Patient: sex M, age 64
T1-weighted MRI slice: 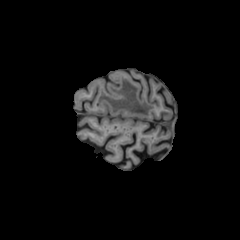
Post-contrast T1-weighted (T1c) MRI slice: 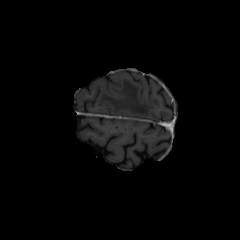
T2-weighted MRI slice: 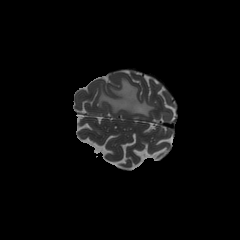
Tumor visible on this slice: yes
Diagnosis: Glioblastoma, IDH-wildtype
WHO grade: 4